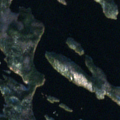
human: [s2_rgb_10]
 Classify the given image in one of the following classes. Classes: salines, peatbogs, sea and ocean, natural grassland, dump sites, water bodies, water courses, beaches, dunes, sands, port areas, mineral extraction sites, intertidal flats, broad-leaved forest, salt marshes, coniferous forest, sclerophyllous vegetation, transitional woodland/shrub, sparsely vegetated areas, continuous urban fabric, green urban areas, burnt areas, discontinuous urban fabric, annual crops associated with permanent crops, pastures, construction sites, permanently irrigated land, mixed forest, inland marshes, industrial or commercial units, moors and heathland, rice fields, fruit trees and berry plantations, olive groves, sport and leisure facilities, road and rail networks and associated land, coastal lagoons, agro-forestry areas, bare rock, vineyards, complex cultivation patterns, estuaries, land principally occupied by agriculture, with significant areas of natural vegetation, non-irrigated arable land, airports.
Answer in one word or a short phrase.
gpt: mixed forest, water bodies